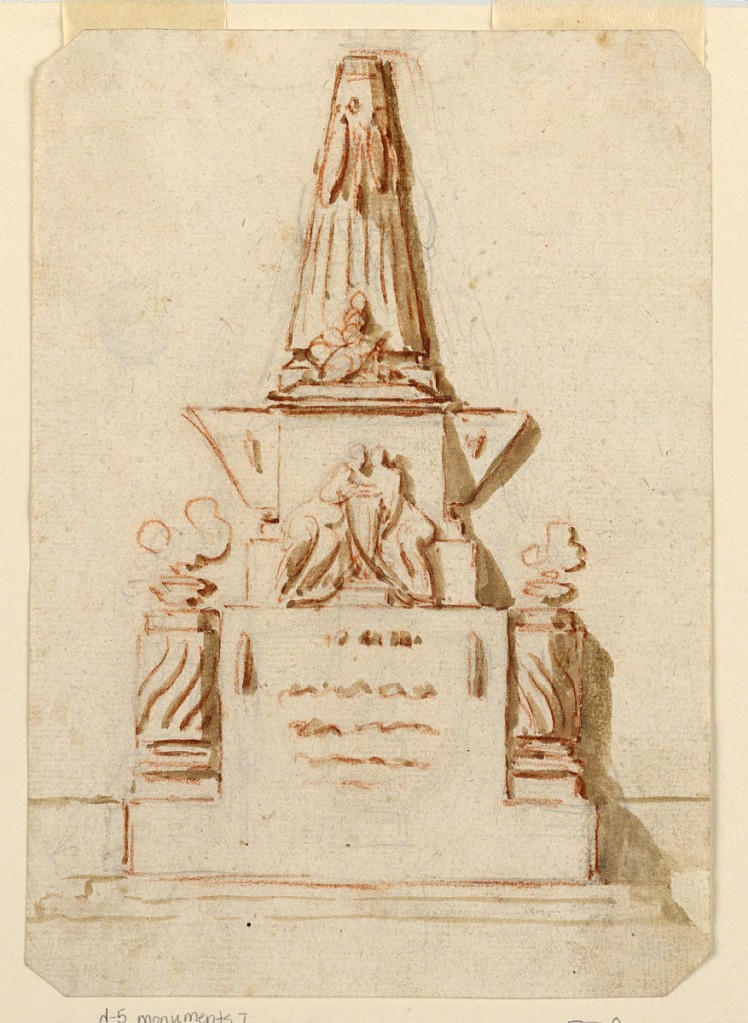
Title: Design for a Funerary Monument
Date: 1780–1790
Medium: Brush and brown ink with red chalk and traces of graphite on off-white laid paper
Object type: Drawing
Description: Upon a high base with burning lamps on short solomonic columns is an obelisk with figures at the base.